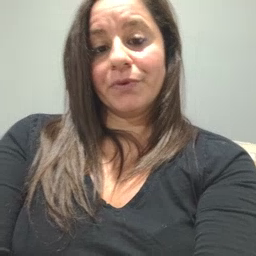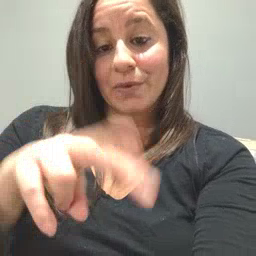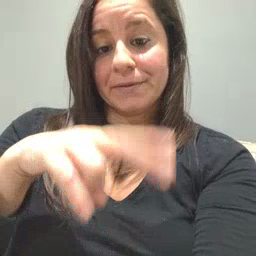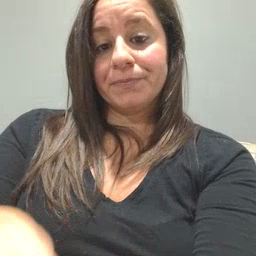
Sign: read